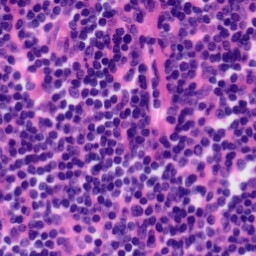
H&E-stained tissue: Tonsil